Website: lowes
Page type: address-validator
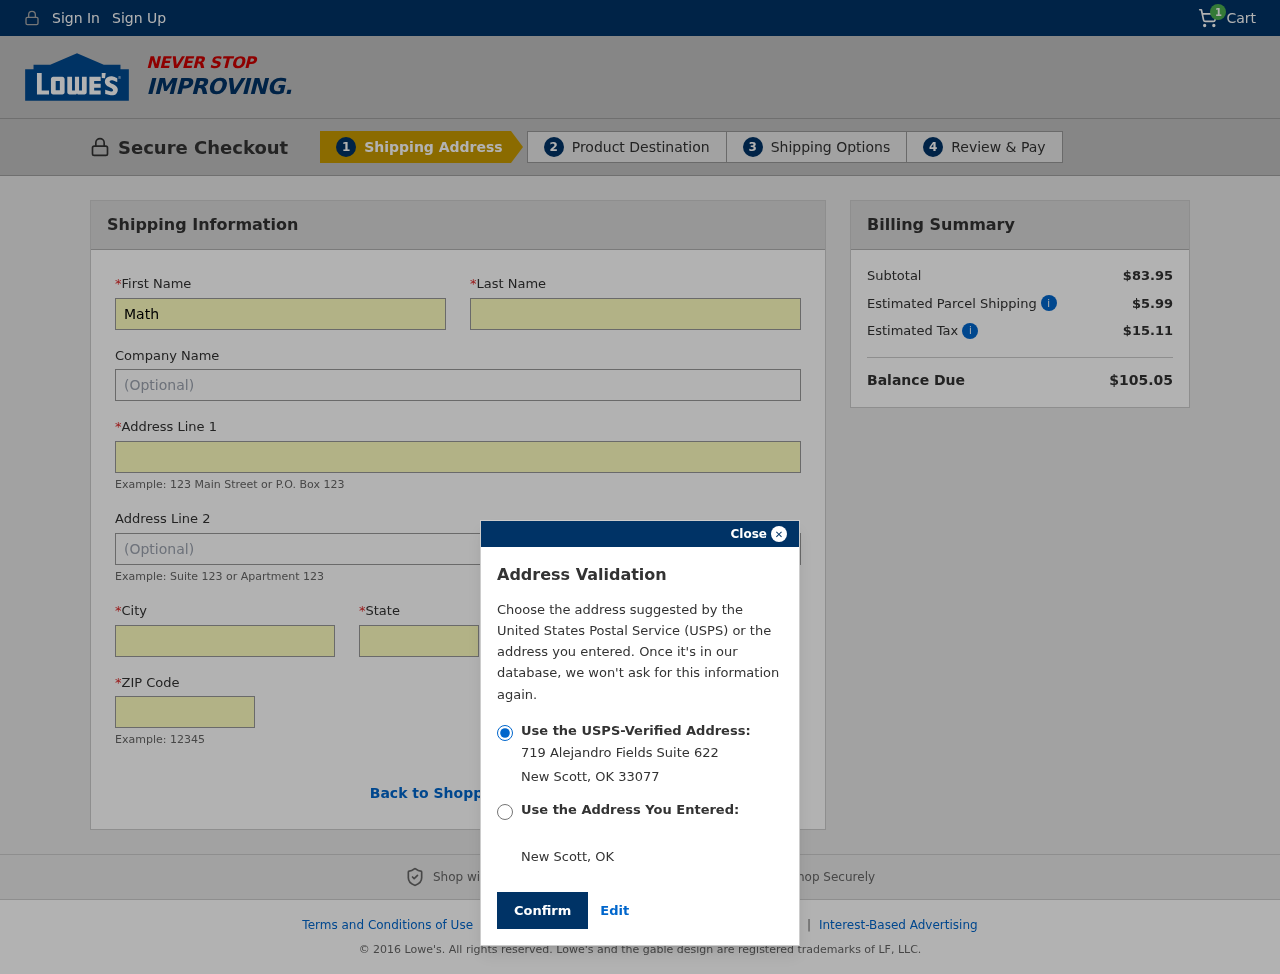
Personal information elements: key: PII_CITY
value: New Scott
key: PII_COMPANY
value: Smith, Frederick and Hill
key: PII_FIRSTNAME
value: Mathew
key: PII_LASTNAME
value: Gardner
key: PII_POSTCODE
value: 33077
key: PII_STATE
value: Oklahoma
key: PII_STATE_ABBR
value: OK
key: PII_STREET
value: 719 Alejandro Fields Suite 622
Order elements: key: ORDER_NUM_ITEMS
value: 1
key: ORDER_SUBTOTAL
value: $83.95
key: ORDER_SHIPPING_COST
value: $5.99
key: ORDER_TAX
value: $15.11
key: ORDER_TOTAL
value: $105.05